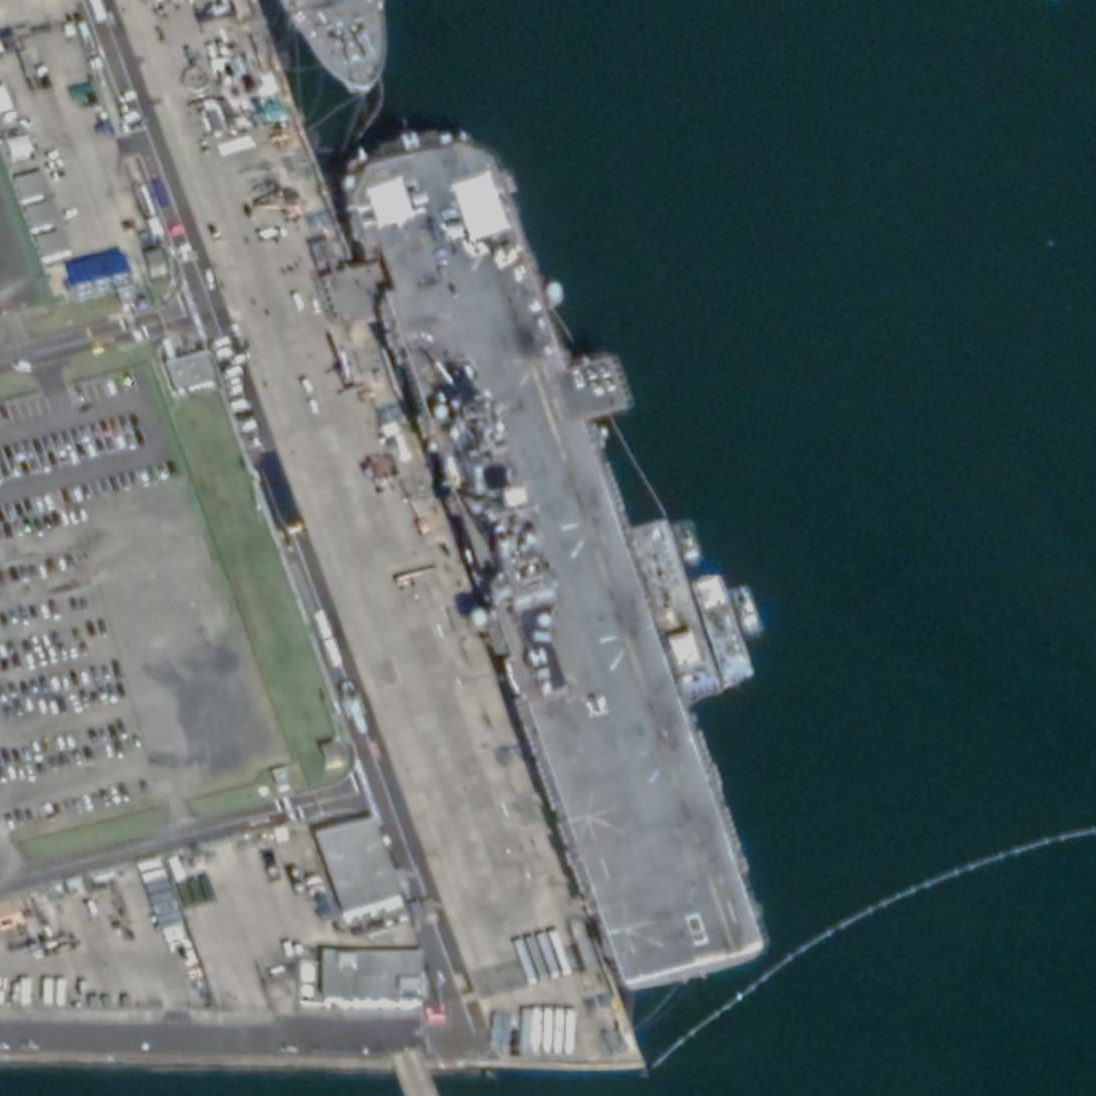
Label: assault